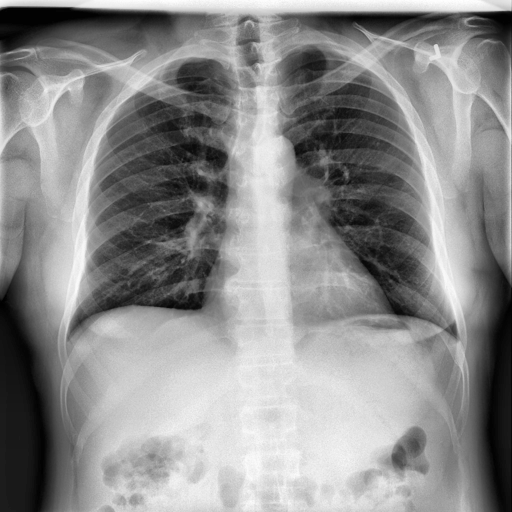
Finding: NORMAL